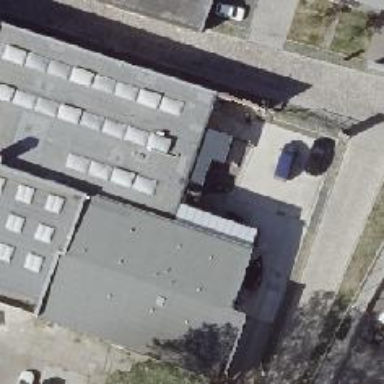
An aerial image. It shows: Building that is motorcycle shop.